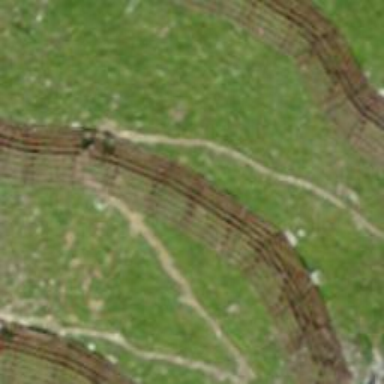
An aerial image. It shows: Snow fence that is man-made.